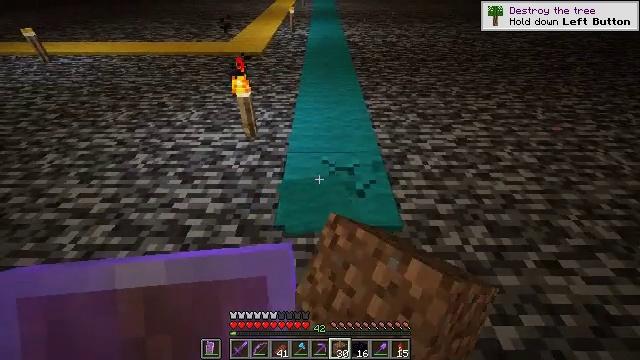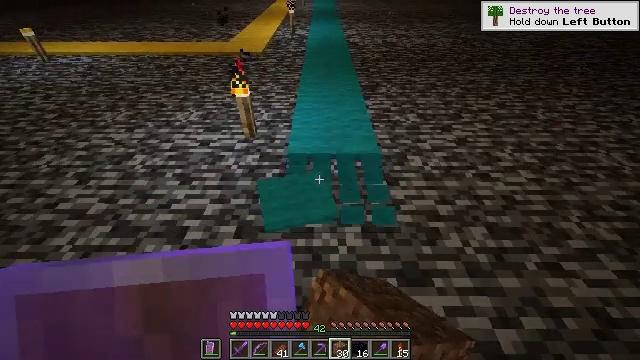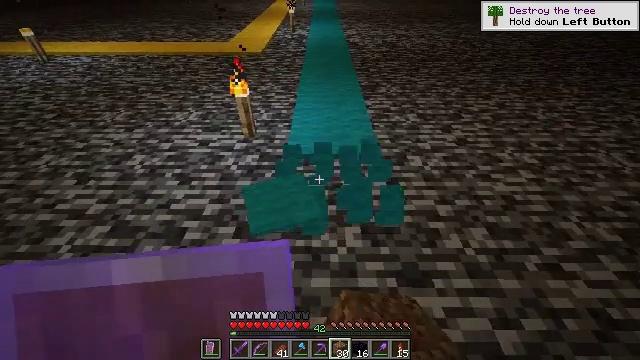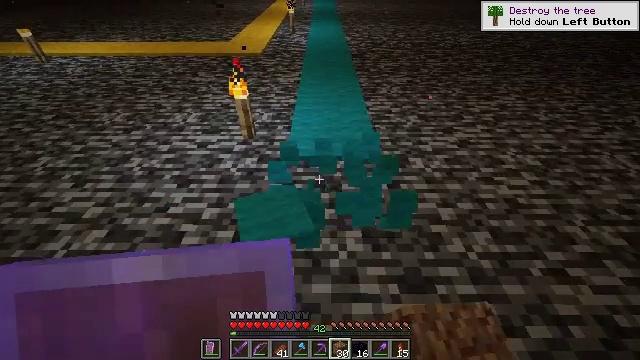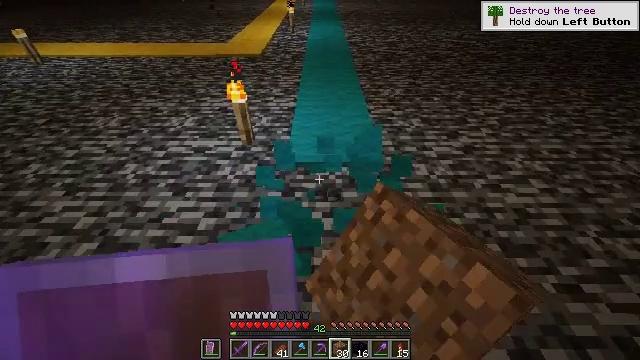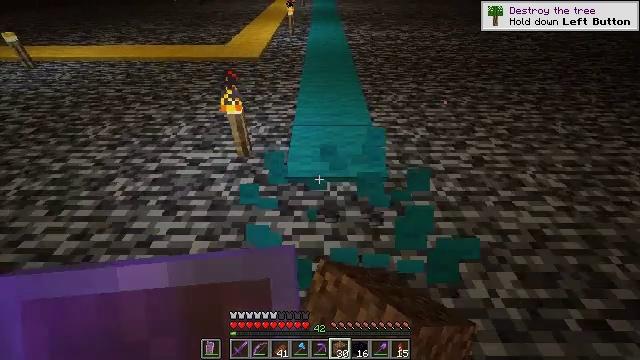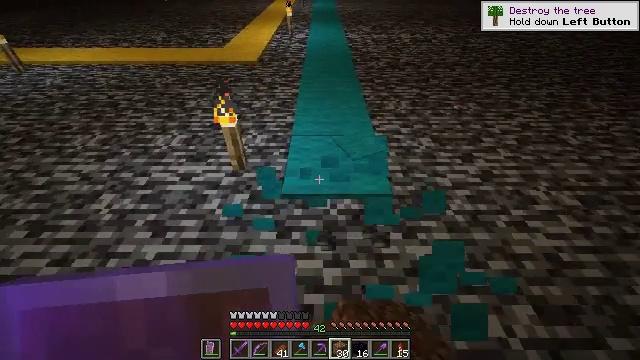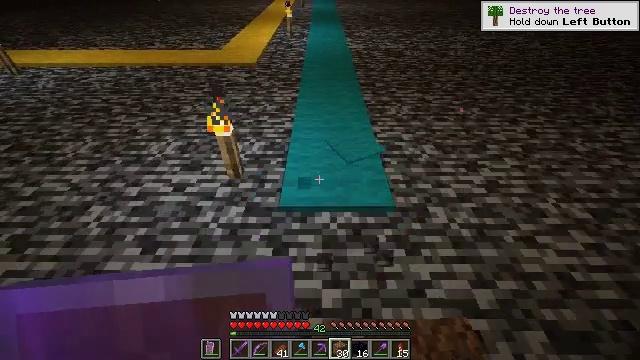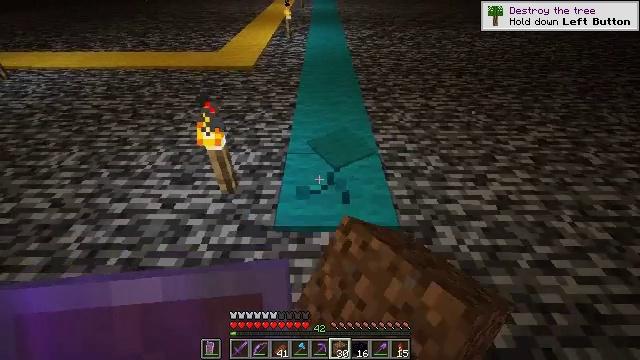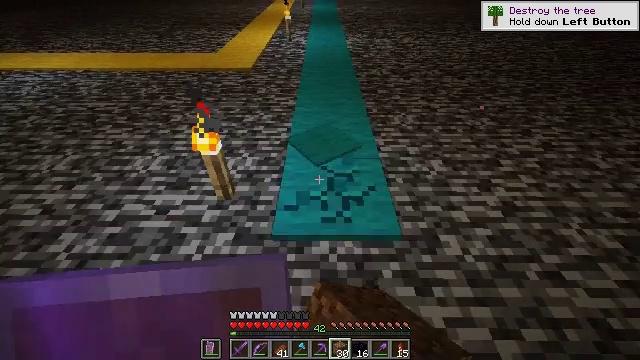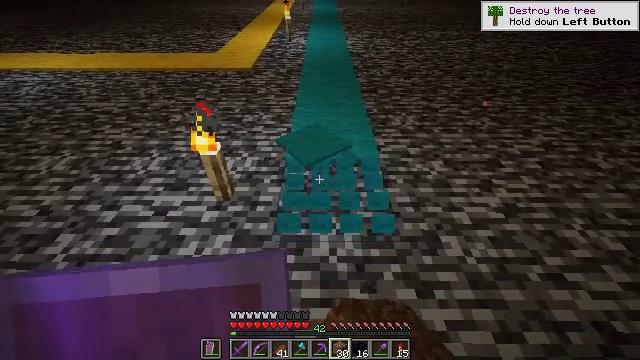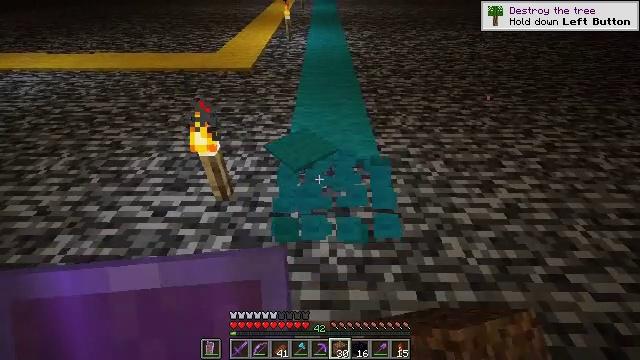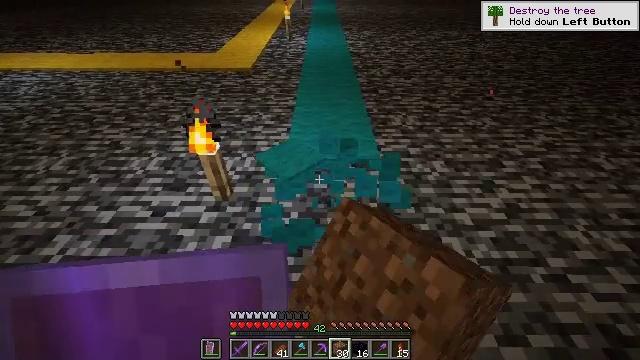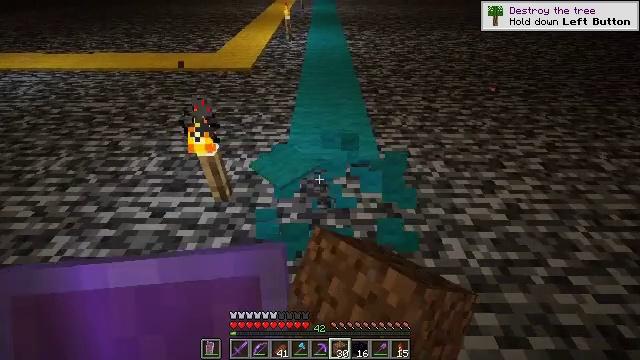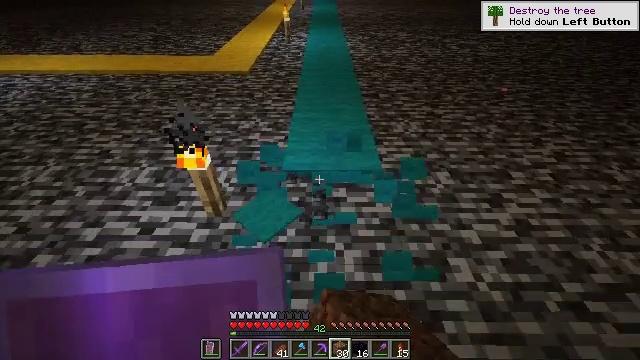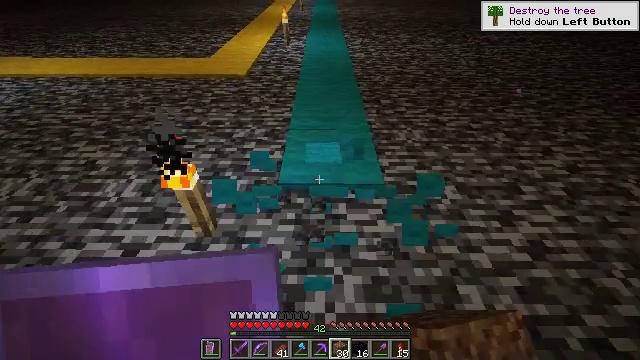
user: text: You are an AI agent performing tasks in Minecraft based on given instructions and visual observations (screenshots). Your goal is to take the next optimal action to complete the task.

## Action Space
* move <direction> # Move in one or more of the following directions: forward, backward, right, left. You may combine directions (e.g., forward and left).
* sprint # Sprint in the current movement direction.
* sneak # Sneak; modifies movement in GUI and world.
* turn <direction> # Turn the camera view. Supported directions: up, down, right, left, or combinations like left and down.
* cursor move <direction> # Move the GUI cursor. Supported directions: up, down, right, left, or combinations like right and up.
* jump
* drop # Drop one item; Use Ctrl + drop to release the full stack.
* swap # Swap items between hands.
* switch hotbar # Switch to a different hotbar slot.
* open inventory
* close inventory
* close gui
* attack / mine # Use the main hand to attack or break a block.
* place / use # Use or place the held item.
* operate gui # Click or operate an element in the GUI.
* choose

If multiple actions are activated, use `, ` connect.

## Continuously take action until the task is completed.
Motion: motion action
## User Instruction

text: mine block cyan carpet
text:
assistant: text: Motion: attack / mine
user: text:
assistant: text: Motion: attack / mine
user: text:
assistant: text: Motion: move forward, attack / mine
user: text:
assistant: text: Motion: move forward, attack / mine
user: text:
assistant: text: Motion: move forward, attack / mine
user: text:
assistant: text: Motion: move forward, attack / mine
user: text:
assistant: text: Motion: move forward, attack / mine
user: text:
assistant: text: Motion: attack / mine
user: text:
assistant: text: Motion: attack / mine
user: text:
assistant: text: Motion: attack / mine
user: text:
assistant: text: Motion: attack / mine
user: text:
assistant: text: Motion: attack / mine
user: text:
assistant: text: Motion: move forward, attack / mine
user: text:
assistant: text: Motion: move forward, attack / mine
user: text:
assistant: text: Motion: move forward, attack / mine
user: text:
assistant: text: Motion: move forward, attack / mine
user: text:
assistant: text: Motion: move forward, attack / mine
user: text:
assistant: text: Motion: attack / mine
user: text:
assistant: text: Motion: attack / mine
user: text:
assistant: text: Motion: attack / mine
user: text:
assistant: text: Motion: attack / mine
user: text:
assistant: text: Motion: move forward, attack / mine
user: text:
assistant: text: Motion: move forward, attack / mine
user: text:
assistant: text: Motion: move forward, attack / mine
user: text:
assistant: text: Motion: move forward, attack / mine
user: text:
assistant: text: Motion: attack / mine
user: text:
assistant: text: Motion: attack / mine
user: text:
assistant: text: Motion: attack / mine
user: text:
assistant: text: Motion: attack / mine
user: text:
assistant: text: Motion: move forward, attack / mine